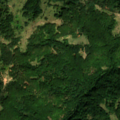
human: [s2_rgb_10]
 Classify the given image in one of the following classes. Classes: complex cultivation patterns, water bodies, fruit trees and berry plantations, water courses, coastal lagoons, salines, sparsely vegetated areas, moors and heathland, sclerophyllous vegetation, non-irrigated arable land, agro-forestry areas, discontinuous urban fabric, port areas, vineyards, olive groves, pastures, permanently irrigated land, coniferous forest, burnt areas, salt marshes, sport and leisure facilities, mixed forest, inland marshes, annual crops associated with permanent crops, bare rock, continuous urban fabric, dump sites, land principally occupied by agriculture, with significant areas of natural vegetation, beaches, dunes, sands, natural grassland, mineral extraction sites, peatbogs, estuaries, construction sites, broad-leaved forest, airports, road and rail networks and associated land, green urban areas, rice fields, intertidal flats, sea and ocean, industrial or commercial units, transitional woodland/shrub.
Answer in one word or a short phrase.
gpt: broad-leaved forest, transitional woodland/shrub